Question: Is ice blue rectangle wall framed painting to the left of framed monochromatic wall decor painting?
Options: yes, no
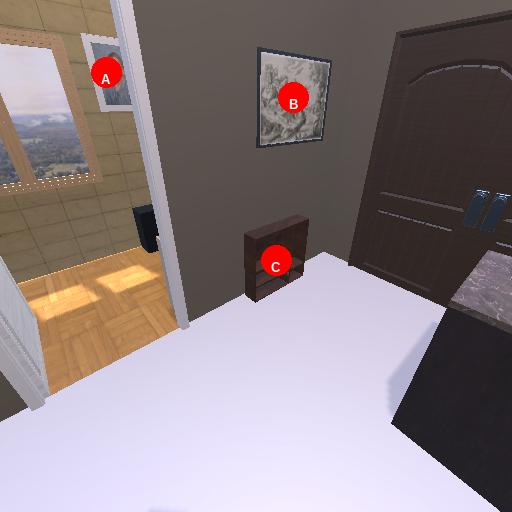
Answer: yes